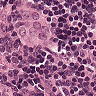
Metastatic tissue present: yes